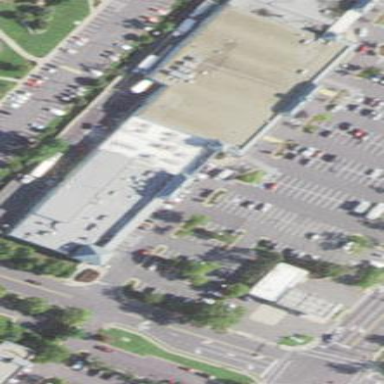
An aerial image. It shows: Retail building.